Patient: sex F, age 60
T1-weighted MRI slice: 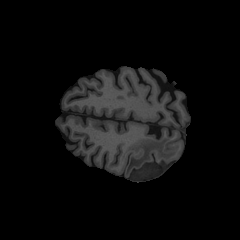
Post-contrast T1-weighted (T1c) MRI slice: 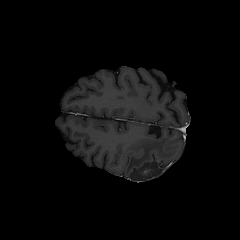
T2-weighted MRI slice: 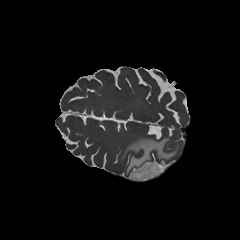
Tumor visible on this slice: yes
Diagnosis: Glioblastoma, IDH-wildtype
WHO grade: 4